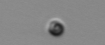
Label: nanoplankton_mix